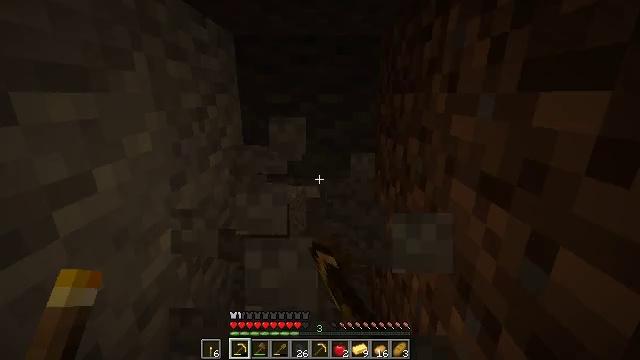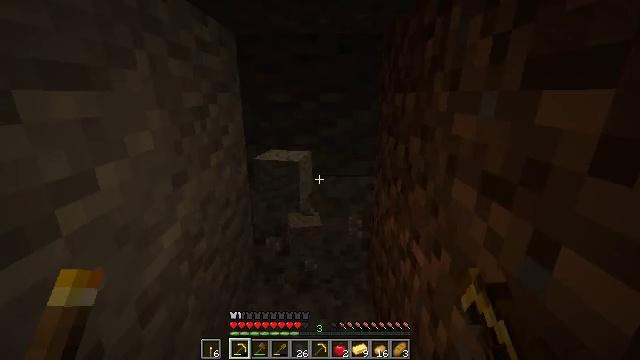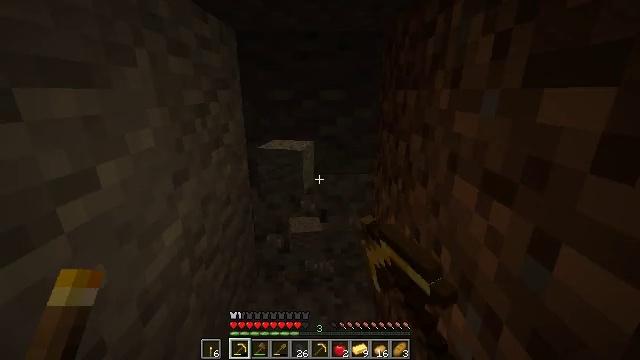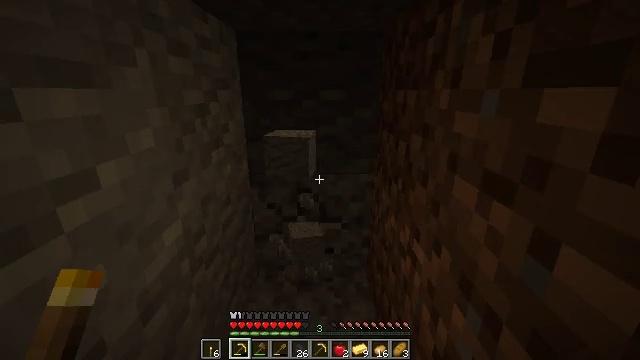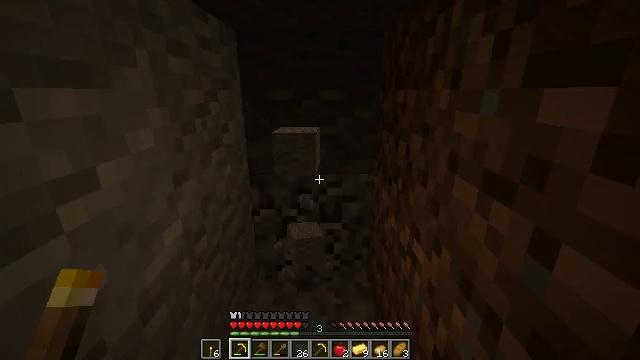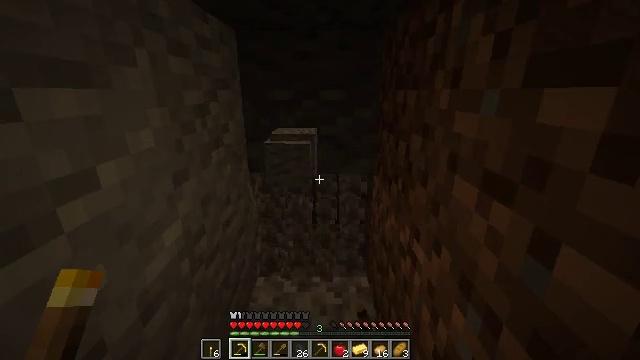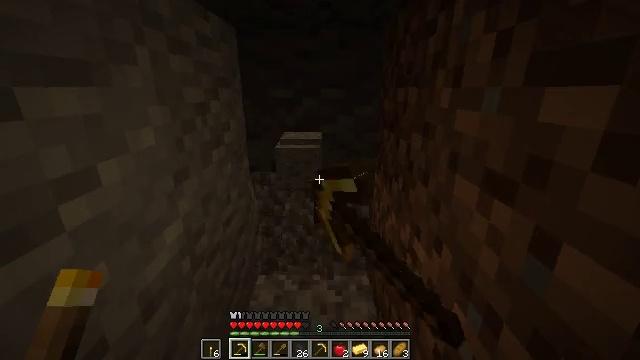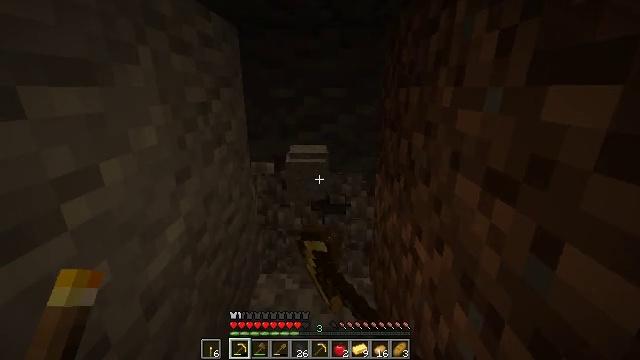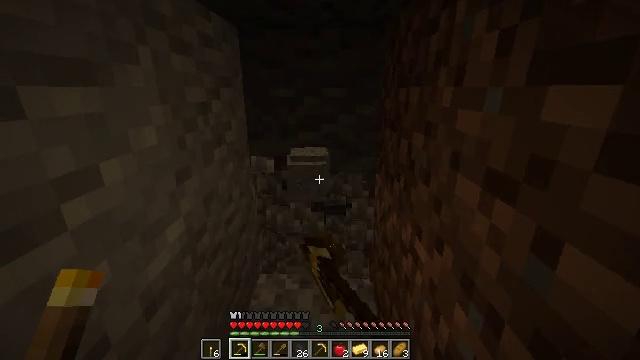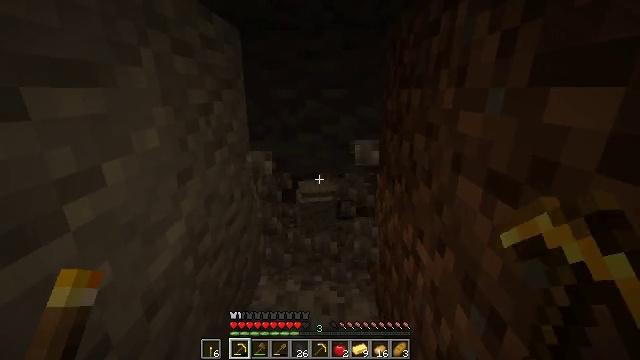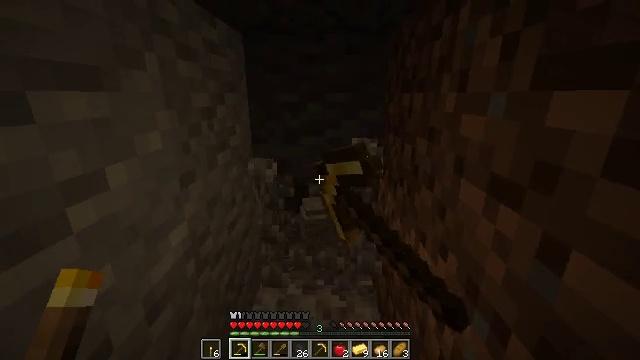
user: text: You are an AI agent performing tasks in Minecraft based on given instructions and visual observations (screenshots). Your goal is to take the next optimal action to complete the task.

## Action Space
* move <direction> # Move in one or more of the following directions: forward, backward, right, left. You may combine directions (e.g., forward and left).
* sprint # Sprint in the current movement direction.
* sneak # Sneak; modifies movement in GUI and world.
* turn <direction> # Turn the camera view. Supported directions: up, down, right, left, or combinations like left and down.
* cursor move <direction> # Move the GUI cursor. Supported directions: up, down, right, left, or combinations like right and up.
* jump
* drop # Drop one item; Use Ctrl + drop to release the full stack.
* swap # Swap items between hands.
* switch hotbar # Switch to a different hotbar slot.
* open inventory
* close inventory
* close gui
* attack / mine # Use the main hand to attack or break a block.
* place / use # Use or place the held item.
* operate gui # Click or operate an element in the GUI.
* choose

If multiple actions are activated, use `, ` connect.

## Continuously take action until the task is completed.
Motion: motion action
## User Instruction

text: Collect diorite
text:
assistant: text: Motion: attack / mine
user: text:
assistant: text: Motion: attack / mine
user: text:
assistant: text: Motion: attack / mine
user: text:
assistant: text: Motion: attack / mine
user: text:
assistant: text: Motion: attack / mine
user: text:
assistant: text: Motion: attack / mine
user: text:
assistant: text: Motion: attack / mine
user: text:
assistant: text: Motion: attack / mine
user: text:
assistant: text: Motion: attack / mine
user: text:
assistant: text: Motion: attack / mine
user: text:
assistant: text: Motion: attack / mine